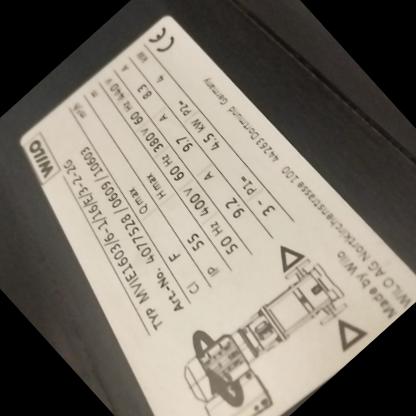
Klasa: tabliczka-znamionowa